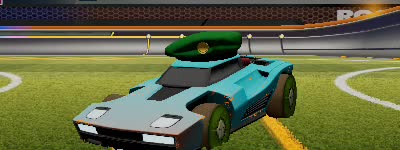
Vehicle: breakout